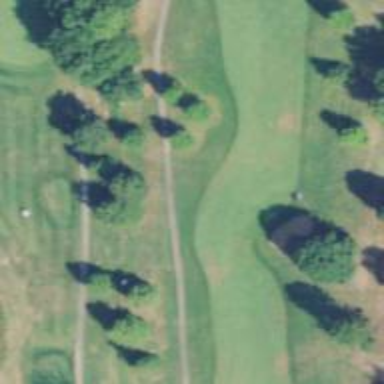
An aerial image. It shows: View of golf hole.